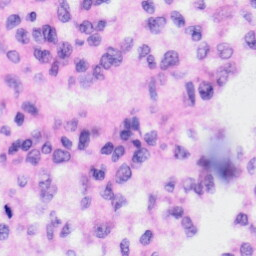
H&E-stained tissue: Liver